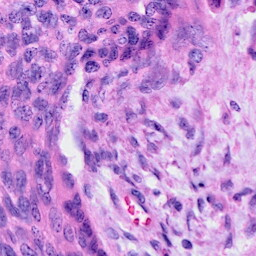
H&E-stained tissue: Cervix